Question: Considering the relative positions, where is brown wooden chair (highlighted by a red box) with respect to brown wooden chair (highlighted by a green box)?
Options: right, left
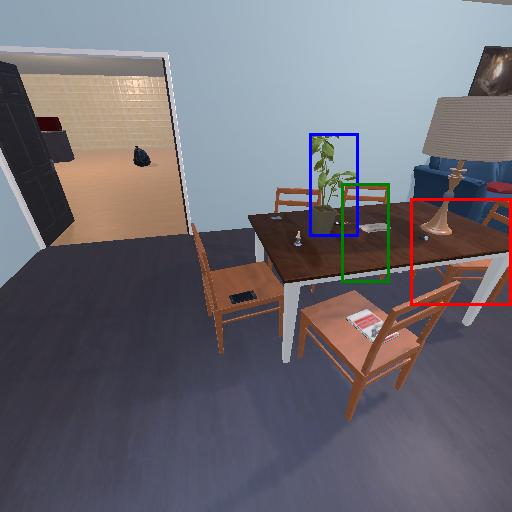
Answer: right